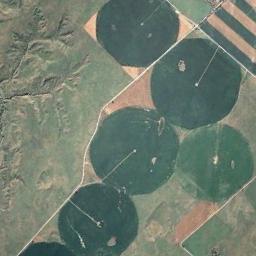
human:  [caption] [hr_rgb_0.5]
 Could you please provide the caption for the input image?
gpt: There are some green circle farmland in the green land .

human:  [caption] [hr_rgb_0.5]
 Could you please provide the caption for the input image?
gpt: Several dark green circular farmlands are on the ground and some churches are on the ground .

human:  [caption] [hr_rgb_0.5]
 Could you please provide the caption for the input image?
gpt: There is some open space in the picture .

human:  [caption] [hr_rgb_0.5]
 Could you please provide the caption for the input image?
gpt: Five neatly arranged circular green fields .

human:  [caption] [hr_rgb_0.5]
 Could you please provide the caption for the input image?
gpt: There are some green circular farmlands of different sizes .